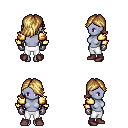
a pixel art fantasy rpg character, female body template, dark elf, purple skin, gold arm armor, white pants, blonde swoop hairstyle, metal gloves, maroon shoes, four views (front, back, left, right), 2x2 character sprite sheet, small pixel art, hard edges, no anti-aliasing